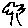
Label: tree